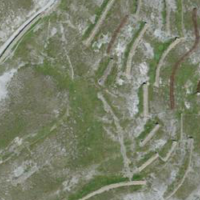
EUNIS habitat code: 31
Species observed at this site:
Cirsium heterophyllum